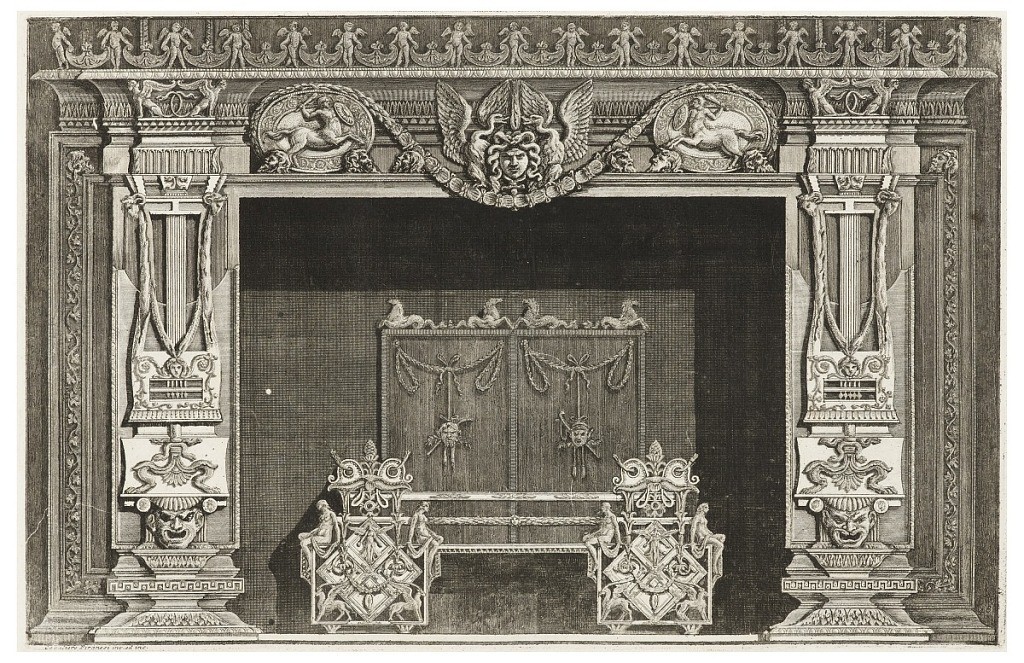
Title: Chimneypiece, from Diverse Maniere d'adornare i cammini
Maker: Giovanni Battista Piranesi, Italian, 1720–1778
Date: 1769
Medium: Etching on paper
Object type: Bound print
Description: The image depicts a chimneypiece with female figures and masks decorating the andirons. The jambs consist of Greek keys, masks, and other composite classical symbols. The mantel is decorated at the center with a medusa-like head, flanked by swans and then by satyrs. Above is a frieze of winged putti.